Question: I seem to be having trouble querying my 'events' table which contains foreign keys.
This is what I've built up:
'''
$query = 'SELECT events.*, venues.*, music_styles.* FROM events, venues, music_styles'.
'INNER JOIN venues, music_styles v ON (events.VENUE_LOCATION = venues.ID) AND (events.MUSIC_STYLE_ID = music_styles.ID';
$result = mysql_query($query);
'''
I tried to say that events.VENUE_LOCATION equals the ID of table 'venues' and that events.MUSIC_STYLE_ID equals the ID of table 'music_styles'.
This is the error I got:
> Invalid query: Not unique table/alias: 'venues'
And this is my database design:

Thanks a lot everybody :)
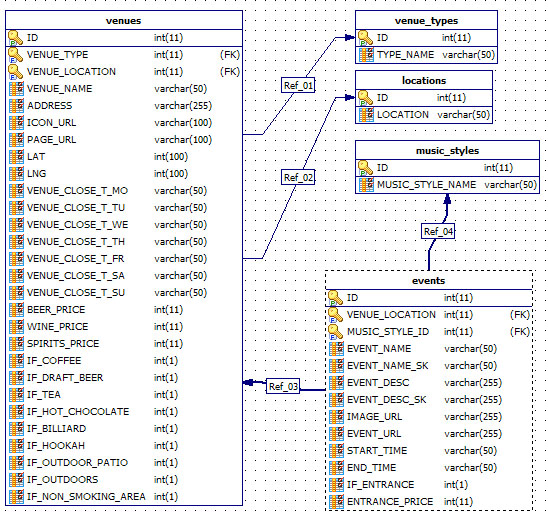
Answer: Let's cut the PHP stuff, which isn't relevant. Your said,
'''
SELECT events.*, venues.*, music_styles.* FROM events, venues, music_styles
INNER JOIN venues, music_styles v ON (events.VENUE_LOCATION = venues.ID) AND (events.MUSIC_STYLE_ID = music_styles.ID
'''
That's not quite right, that's not how JOINs work. It should be,
'''
SELECT events.*, venues.*, music_styles.*
FROM events
INNER JOIN venues ON(events.VENUE_LOCATION = venues.ID)
INNER JOIN music_styles ON(events.MUSIC_STYLE_ID = music_styles.ID)
'''